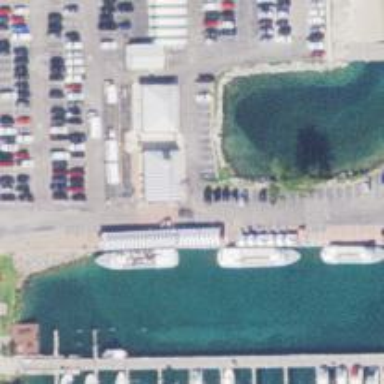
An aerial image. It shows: Mooring spot for ferries.